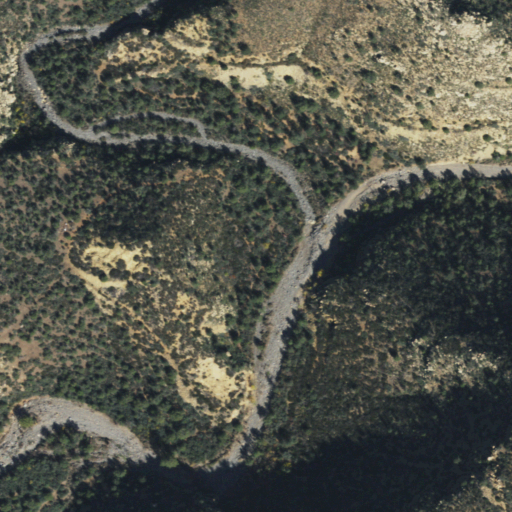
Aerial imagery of valley in Arizona named May Tank Canyon containing evergreen forest and shrub